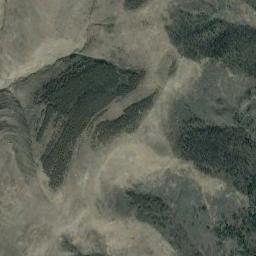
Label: mountain